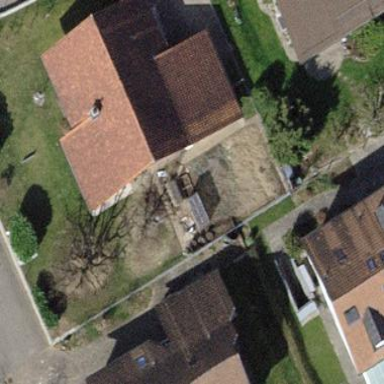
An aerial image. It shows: Detached building with gabled roof.